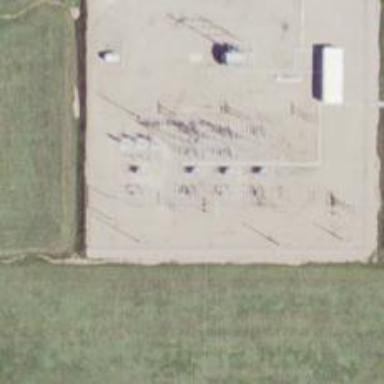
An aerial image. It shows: Switch used for power control.